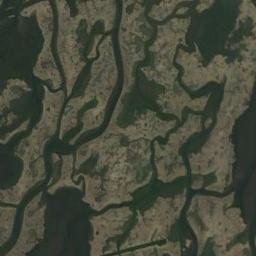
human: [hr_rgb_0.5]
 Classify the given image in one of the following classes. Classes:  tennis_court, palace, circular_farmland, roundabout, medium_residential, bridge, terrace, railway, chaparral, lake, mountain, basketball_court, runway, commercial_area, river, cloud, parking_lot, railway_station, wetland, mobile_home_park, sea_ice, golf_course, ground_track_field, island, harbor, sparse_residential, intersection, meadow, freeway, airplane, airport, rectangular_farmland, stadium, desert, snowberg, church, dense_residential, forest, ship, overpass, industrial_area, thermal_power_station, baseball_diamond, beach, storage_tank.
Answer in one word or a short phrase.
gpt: wetland